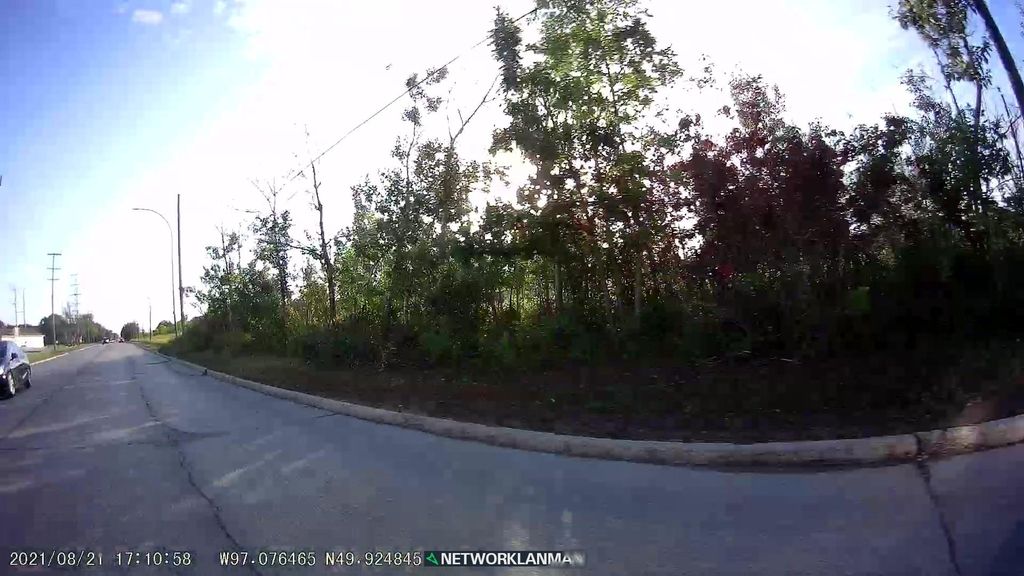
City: winnipeg